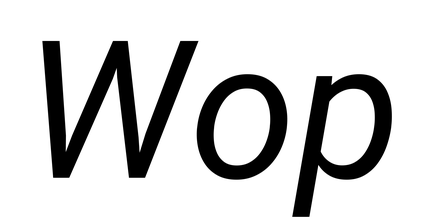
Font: Roboto-Italic_Italic